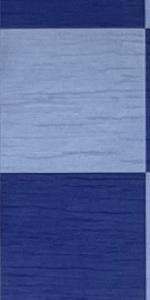
Label: Empty